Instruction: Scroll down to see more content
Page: checkout_seats
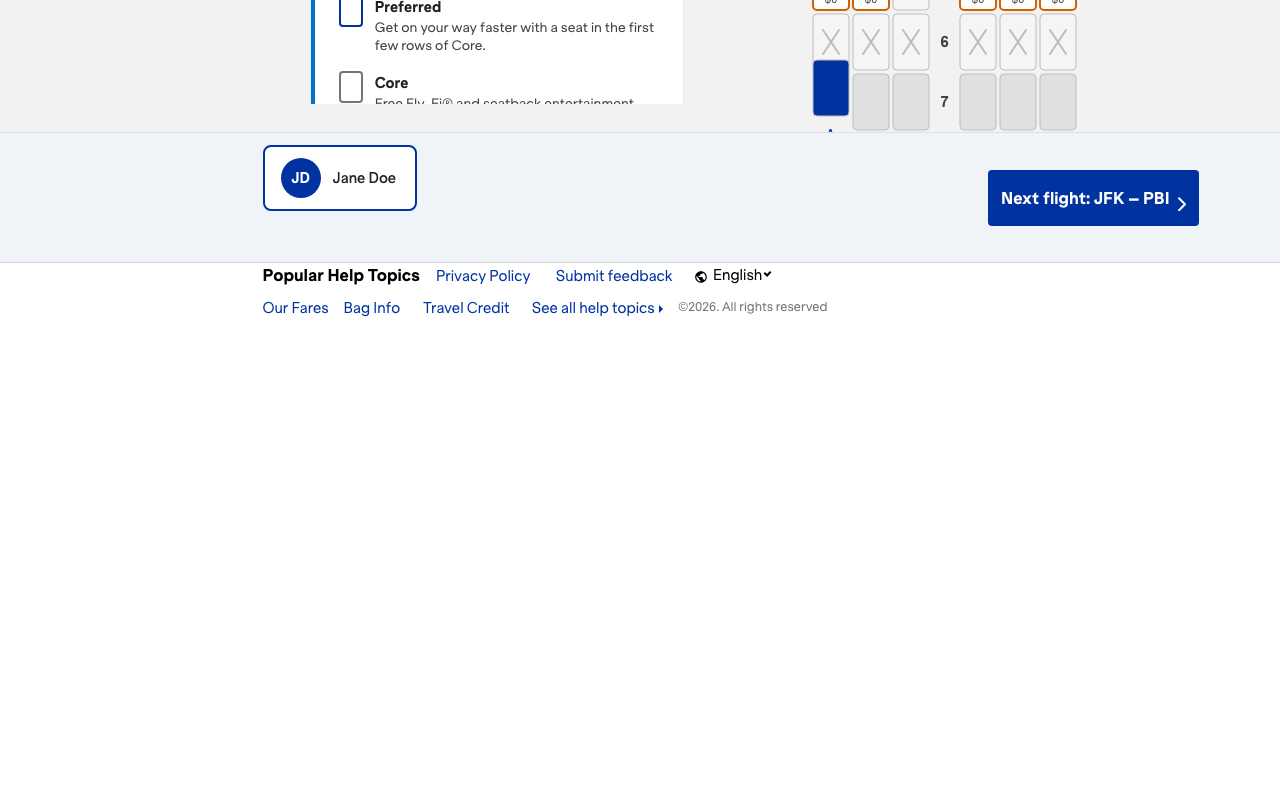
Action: scroll